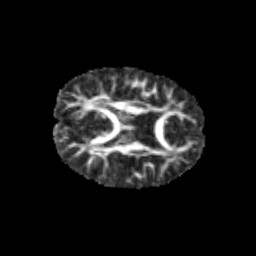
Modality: FA
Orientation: axial
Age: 10
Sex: male
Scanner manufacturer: siemens
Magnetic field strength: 3 T
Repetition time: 3.8 s
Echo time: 0.07 s